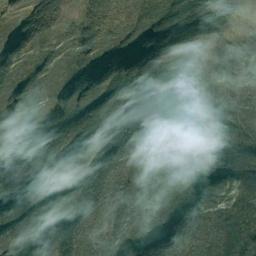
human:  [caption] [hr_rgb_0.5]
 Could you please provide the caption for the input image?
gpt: White clouds on green hills .

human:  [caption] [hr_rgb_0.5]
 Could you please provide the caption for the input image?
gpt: A thin cloud of thin clouds floated in the air .

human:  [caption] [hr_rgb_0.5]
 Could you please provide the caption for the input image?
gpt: The white cloud is above the mountain .

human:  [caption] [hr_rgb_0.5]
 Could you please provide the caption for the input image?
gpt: The stratus clouds are located above the land covered by some vegetation .

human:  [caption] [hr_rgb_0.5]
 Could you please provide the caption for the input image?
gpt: There are some gauzy clouds over a green mountain .